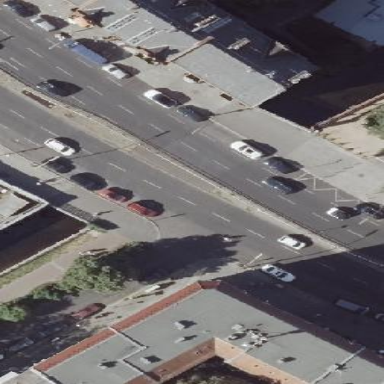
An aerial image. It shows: Traffic island.